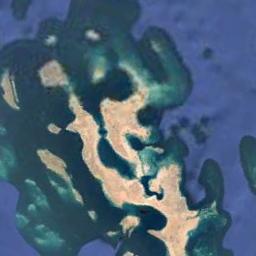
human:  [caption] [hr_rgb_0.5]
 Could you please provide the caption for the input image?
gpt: There are many islands of different shapes and sizes .

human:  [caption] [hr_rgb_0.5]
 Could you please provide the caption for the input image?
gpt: The island on the right is the largest .

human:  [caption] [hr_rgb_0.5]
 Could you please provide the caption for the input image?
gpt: The archipelago with lots of islands of different sizes has no vegetation .

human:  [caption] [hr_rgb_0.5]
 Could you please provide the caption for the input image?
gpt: A group of yellow islands on the blue sea .

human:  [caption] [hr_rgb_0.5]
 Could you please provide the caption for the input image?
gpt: There are group of yellow islands on a blue sea .